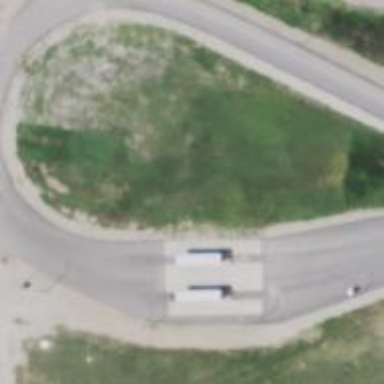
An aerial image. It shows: Weighbridge located along service road.